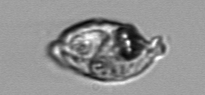
Label: Proterythropsis